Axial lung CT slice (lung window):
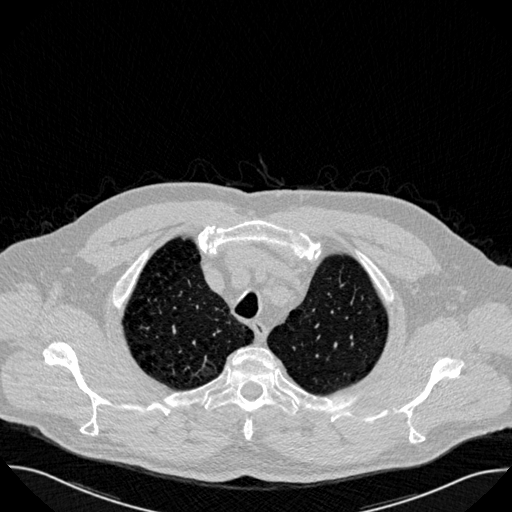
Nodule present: no